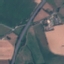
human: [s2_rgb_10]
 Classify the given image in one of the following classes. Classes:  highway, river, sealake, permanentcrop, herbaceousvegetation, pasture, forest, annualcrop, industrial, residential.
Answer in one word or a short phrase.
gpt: Highway